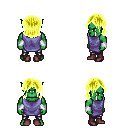
a pixel art fantasy rpg character, male body template, orc, green skin, chain tabard jacket, metal pants, gold long bangs hairstyle, white cloth bracers, maroon shoes, four views (front, back, left, right), 2x2 character sprite sheet, small pixel art, hard edges, no anti-aliasing